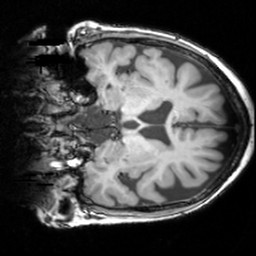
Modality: T1w
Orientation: coronal
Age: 78
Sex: female
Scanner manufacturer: siemens
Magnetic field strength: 3 T
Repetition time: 1.62 s
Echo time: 0.003 s